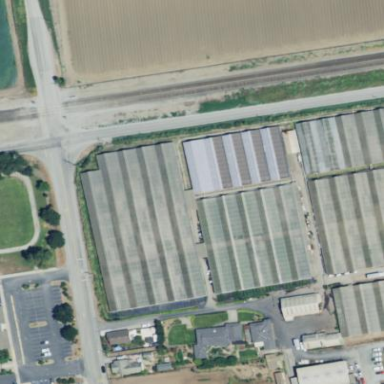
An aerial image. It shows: Building used for greenhouse horticulture.